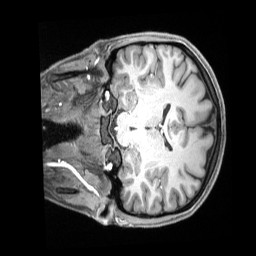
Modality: T1w
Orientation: coronal
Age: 19
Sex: female
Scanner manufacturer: siemens
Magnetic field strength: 3 T
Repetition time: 2.4 s
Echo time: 0.00226 s